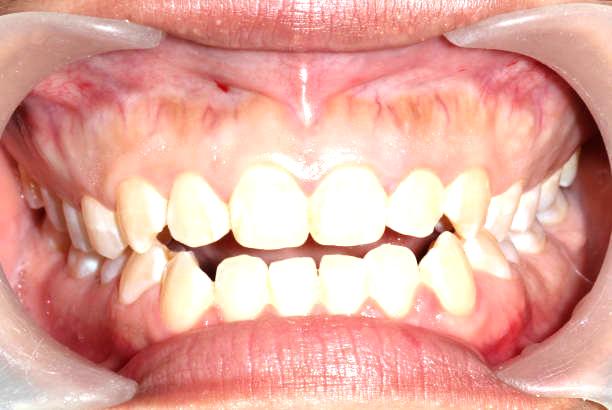
Condition: Gingivitis